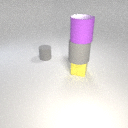
large gray rubber cylinder below large purple rubber cylinder